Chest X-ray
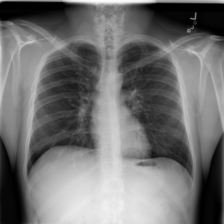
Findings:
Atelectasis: negative
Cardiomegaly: negative
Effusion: negative
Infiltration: negative
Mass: negative
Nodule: negative
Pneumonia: negative
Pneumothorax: negative
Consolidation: negative
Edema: negative
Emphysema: negative
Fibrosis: negative
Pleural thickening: negative
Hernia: negative